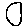
Label: circle